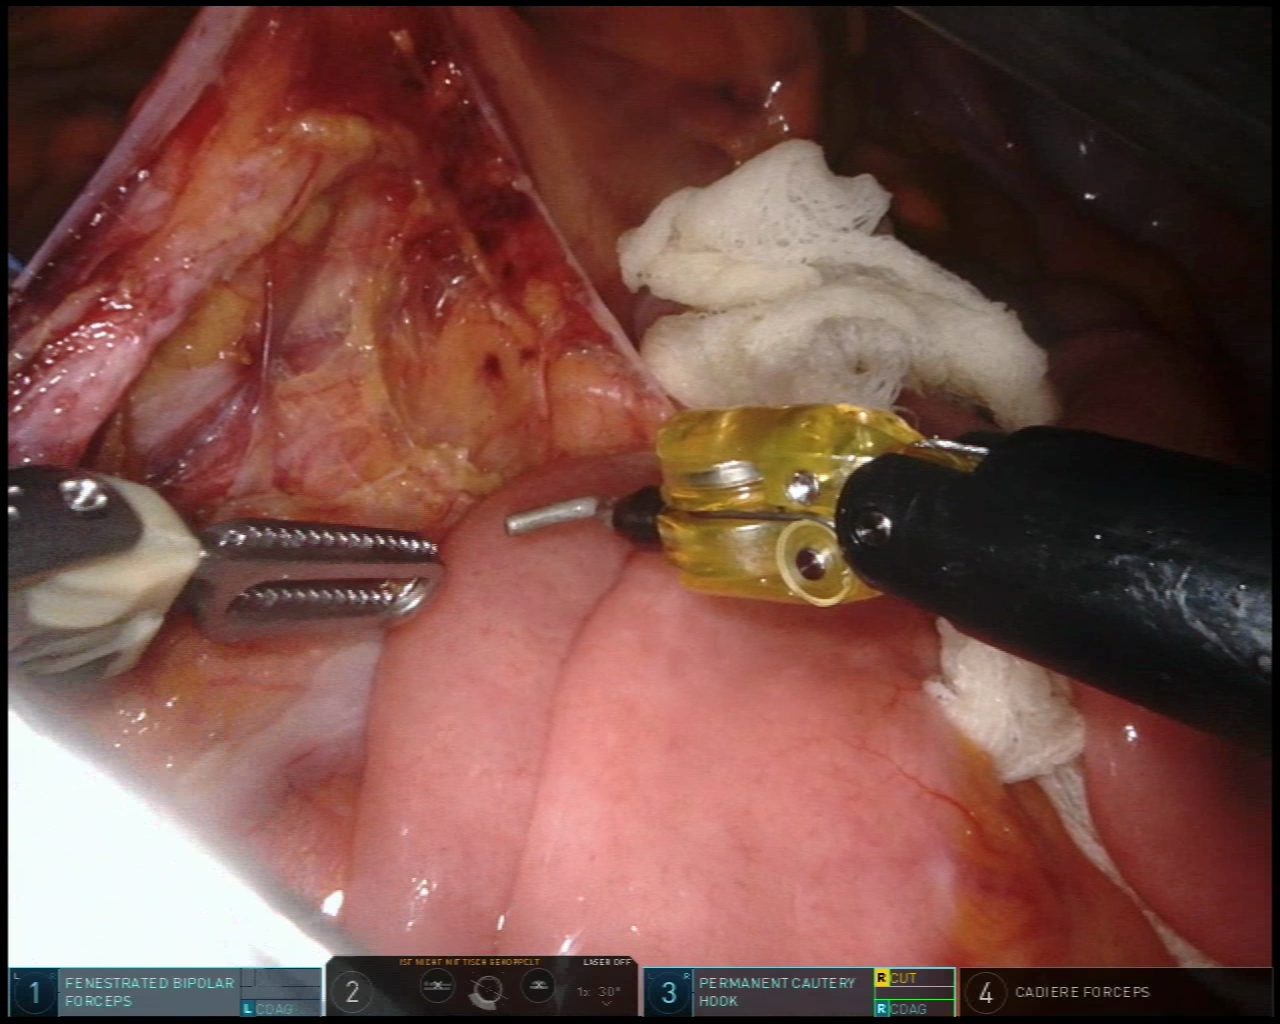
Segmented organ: small_intestine
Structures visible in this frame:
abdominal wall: no
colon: yes
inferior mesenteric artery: yes
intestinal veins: yes
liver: no
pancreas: no
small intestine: yes
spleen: no
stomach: no
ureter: no
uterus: no
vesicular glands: no